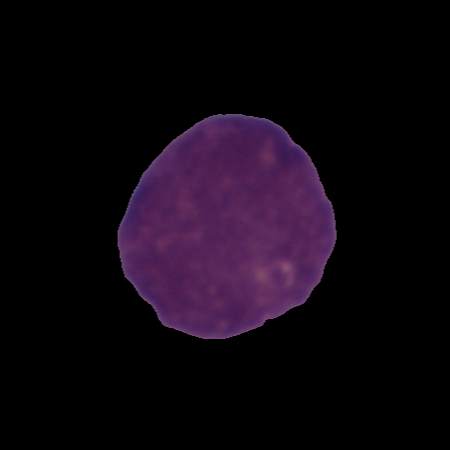
Label: healthy